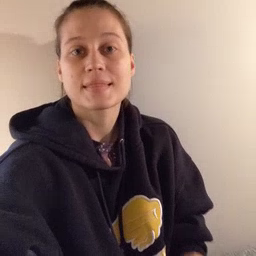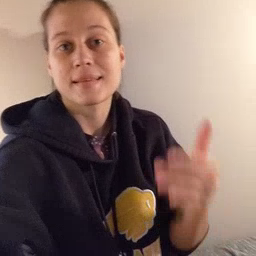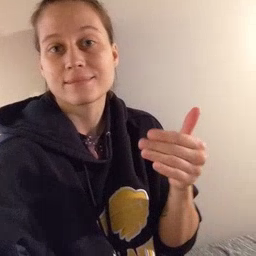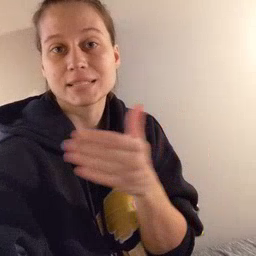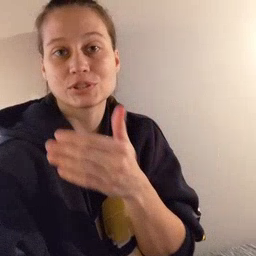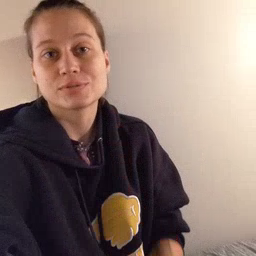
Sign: fish